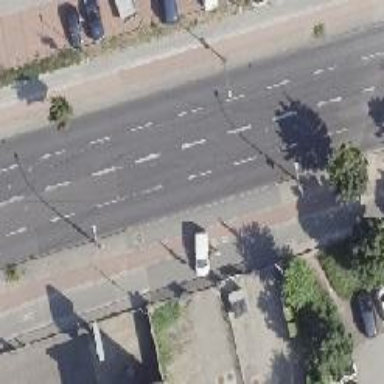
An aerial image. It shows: Cycleway with kerb separating it on the left.